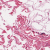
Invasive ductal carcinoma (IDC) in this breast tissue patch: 0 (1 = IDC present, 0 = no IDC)